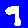
Digit: 9